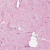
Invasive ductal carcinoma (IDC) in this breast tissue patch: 0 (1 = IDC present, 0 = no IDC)